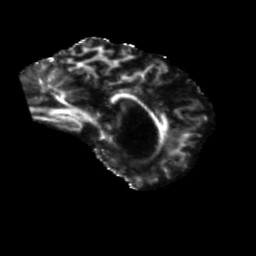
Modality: FA
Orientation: sagittal
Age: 48
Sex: male
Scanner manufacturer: siemens
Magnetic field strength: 3 T
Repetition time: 5.25 s
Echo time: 0.08 s